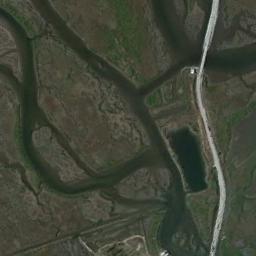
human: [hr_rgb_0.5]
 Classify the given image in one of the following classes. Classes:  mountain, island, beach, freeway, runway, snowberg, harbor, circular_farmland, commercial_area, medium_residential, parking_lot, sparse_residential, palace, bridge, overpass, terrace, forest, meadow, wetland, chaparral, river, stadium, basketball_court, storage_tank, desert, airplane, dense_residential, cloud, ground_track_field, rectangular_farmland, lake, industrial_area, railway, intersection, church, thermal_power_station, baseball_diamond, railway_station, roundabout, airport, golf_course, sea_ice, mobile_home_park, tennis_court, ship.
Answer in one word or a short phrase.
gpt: wetland